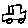
Label: car